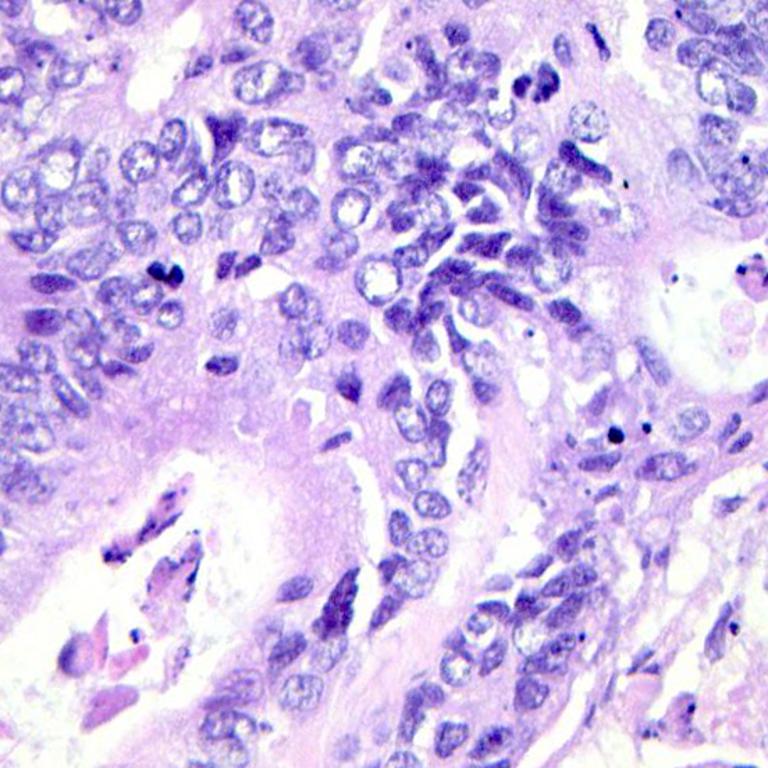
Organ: colon
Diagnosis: adenocarcinomas